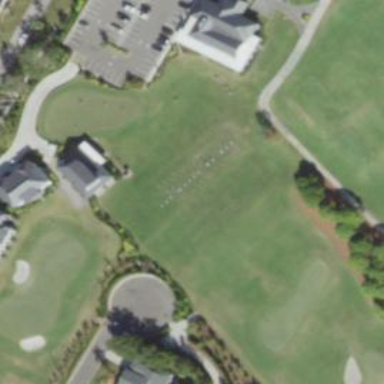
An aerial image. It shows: Golf tee.